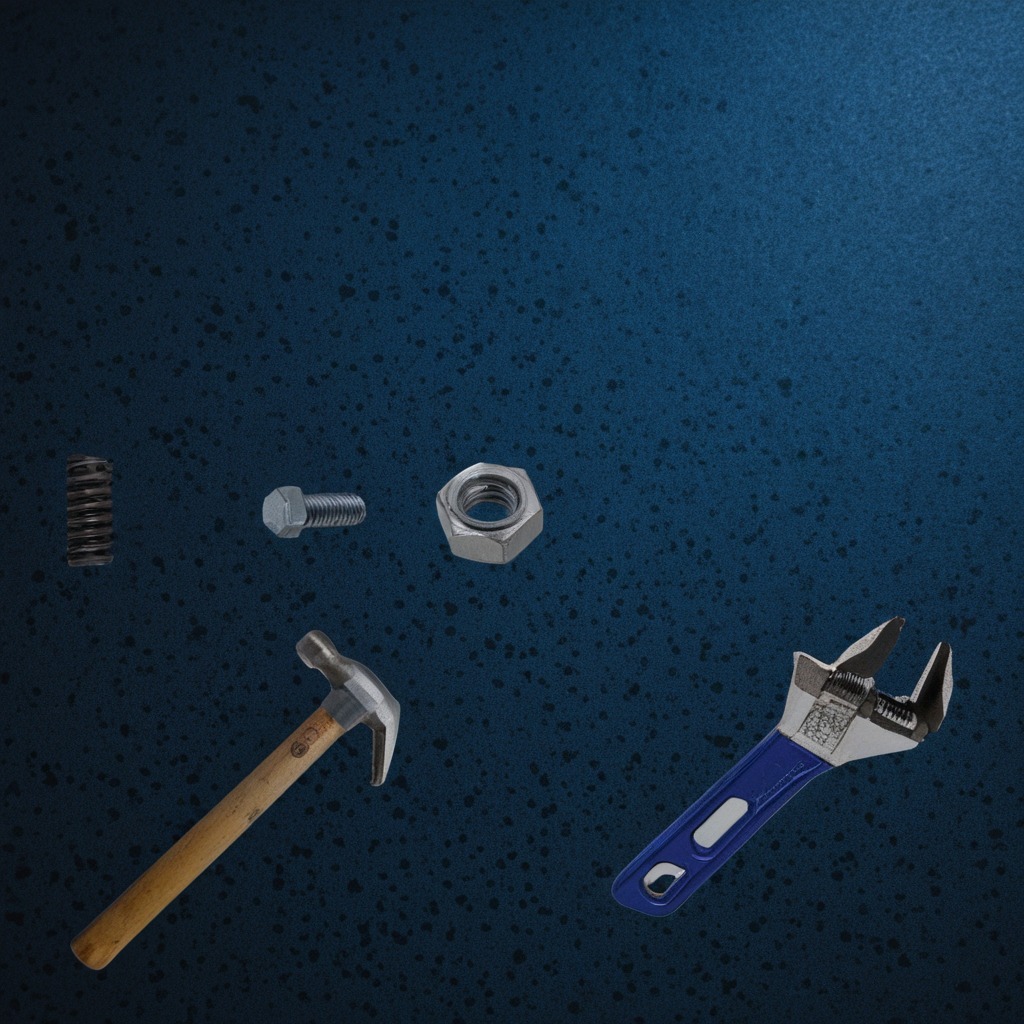
A hammer, a metal machine screw, a coiled metal spring, a metal nut, and a wrench lying on a clean granite tabletop inside a workshop at night soft shadows worn but beneath the mat